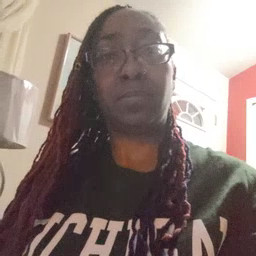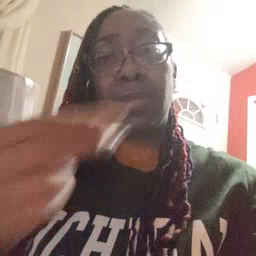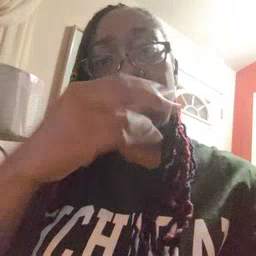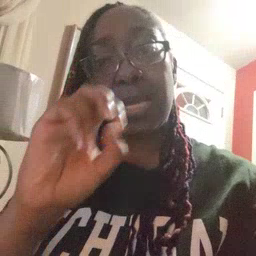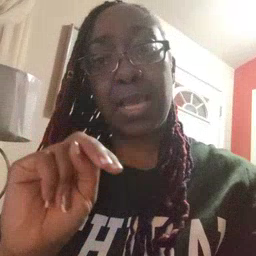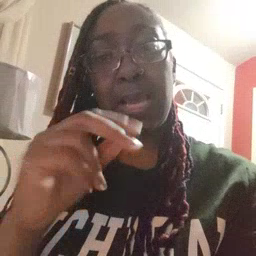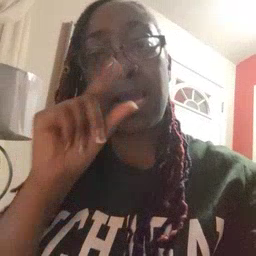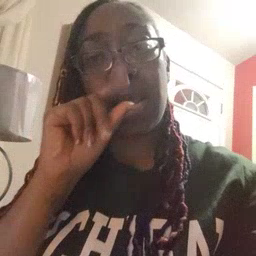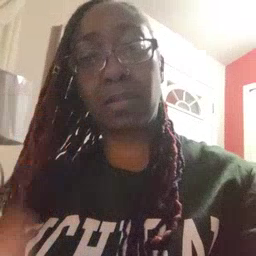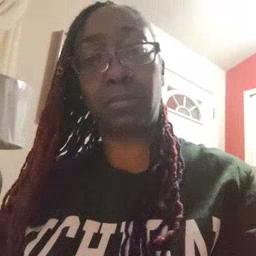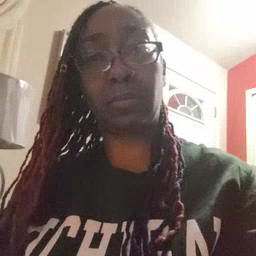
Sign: hen